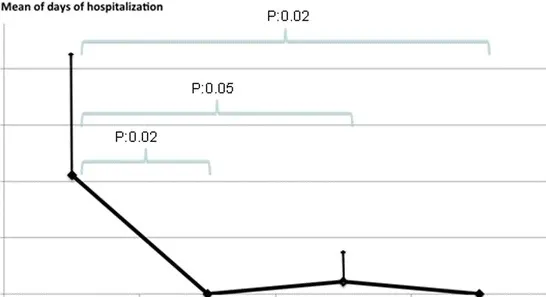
Days spent in hospital for respiratory problems.
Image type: chart (chart)